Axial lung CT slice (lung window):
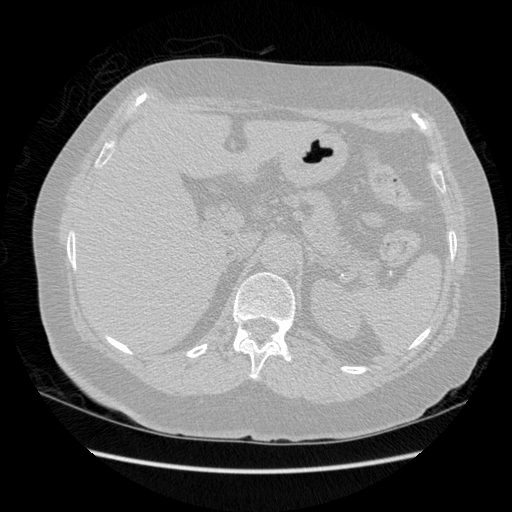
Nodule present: no